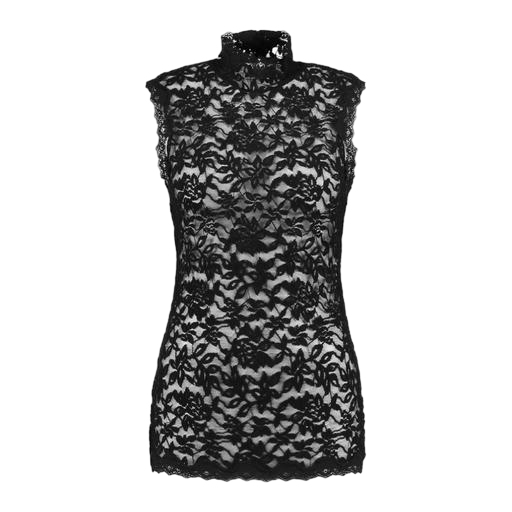
black ruby lace high neck top, black stretch lace mock-turtleneck top, black high neck lace, white background